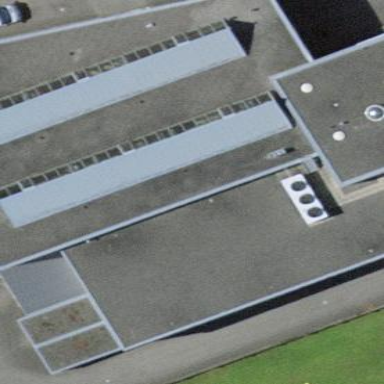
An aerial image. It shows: Manufacturing building.